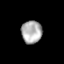
Tissue: prostate
Cell type: Fibroblasts
Senescence score: 0.8287
Nuclear area (px): 461
Mean DAPI intensity: 173.356